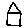
Label: house